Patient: sex M, age 34
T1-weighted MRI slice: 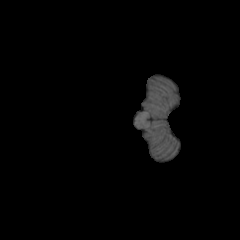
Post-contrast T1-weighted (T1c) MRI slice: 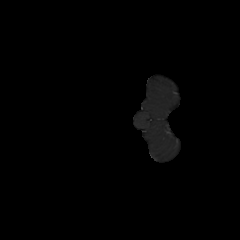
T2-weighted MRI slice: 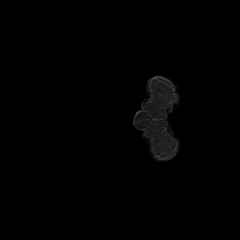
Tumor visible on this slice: no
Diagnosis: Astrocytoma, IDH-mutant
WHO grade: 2